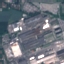
Label: Industrial